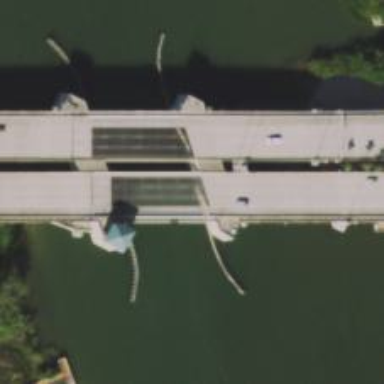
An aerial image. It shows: Primary highway crossing bascule movable bridge.